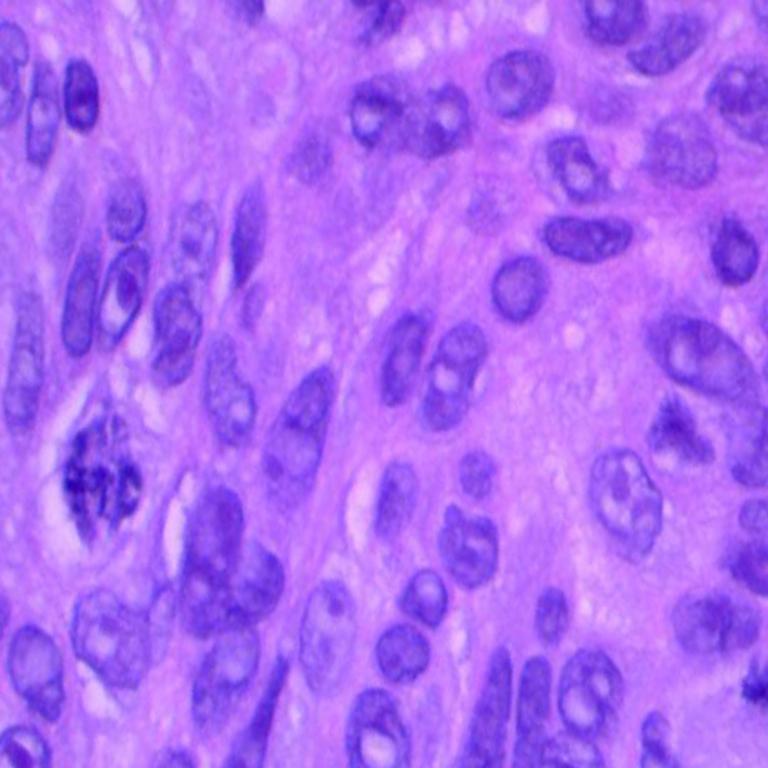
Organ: lung
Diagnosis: squamous carcinomas